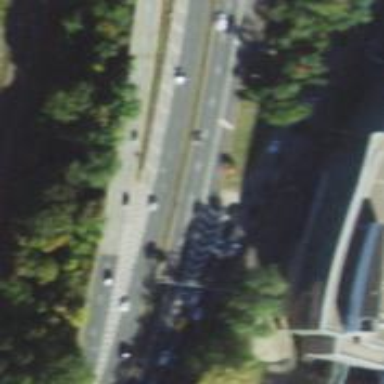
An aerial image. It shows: Road marking featuring gore chevron.